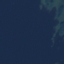
Label: SeaLake